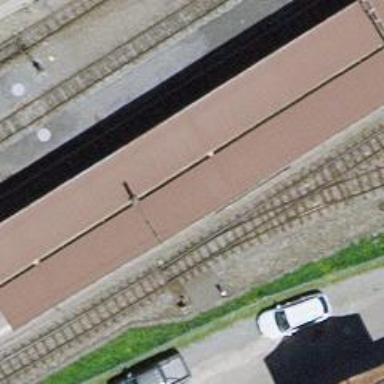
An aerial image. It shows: Narrow-gauge railway track with 1 electrified contact line.